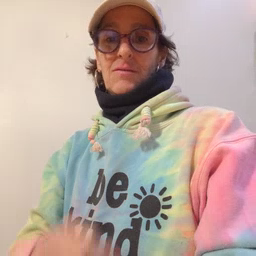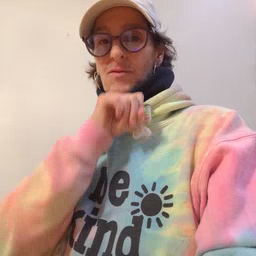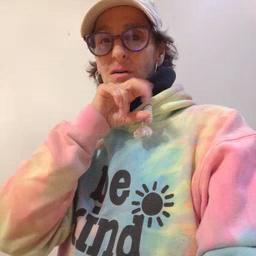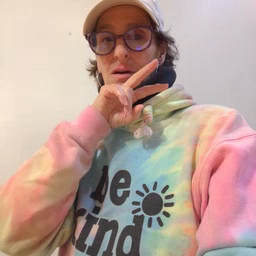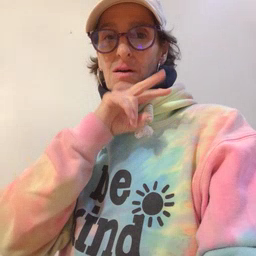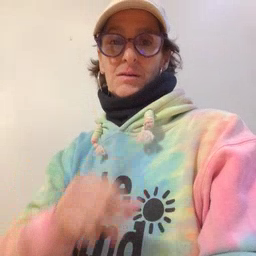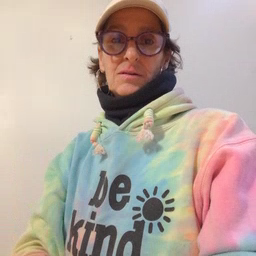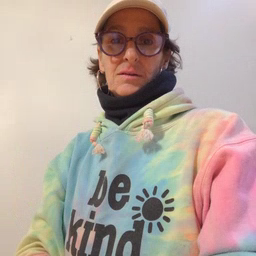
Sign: frog